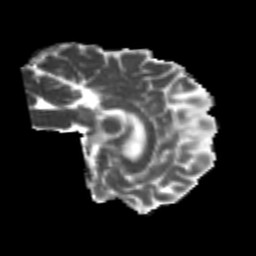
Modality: MD
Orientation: sagittal
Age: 24
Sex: male
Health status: healthy
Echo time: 0.074 s